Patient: sex M, age 35
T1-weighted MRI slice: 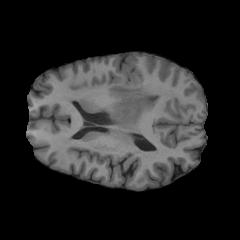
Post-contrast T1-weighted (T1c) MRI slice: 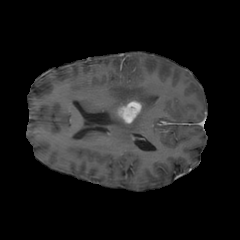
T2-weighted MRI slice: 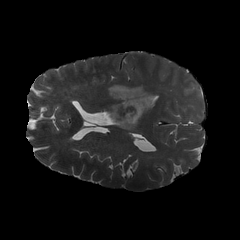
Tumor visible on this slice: yes
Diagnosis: Glioblastoma, IDH-wildtype
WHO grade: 4